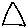
Label: triangle